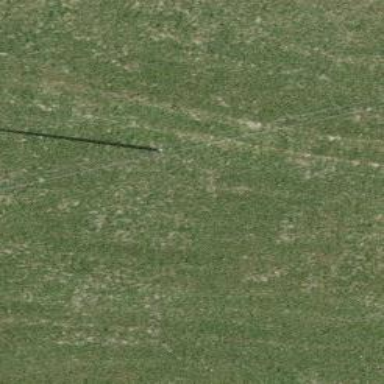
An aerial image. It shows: Utility pole as the man-made structure.